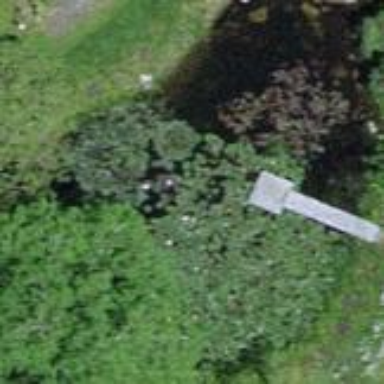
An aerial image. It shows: Pond surrounded by natural water.